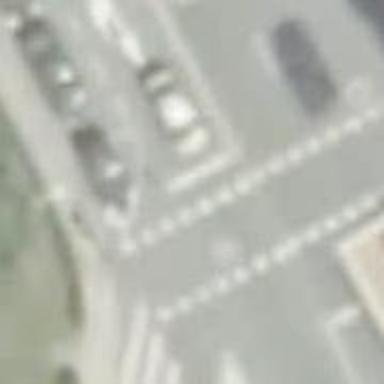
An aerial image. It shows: Crossing with zebra traffic signals.